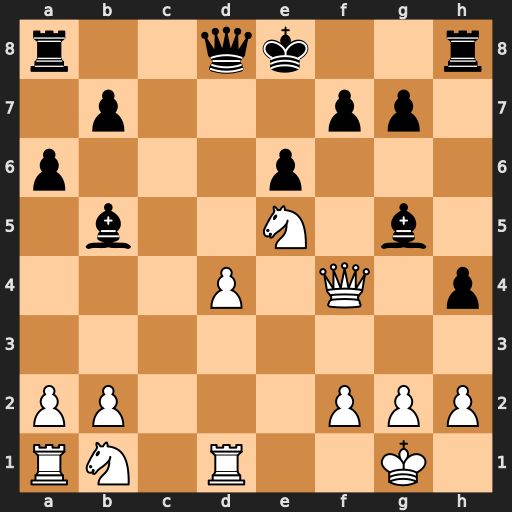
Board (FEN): r2qk2r/1p3pp1/p3p3/1b2N1b1/3P1Q1p/8/PP3PPP/RN1R2K1
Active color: w
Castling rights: kq
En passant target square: -
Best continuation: Qxf7#